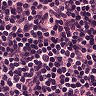
Metastatic tissue present: no